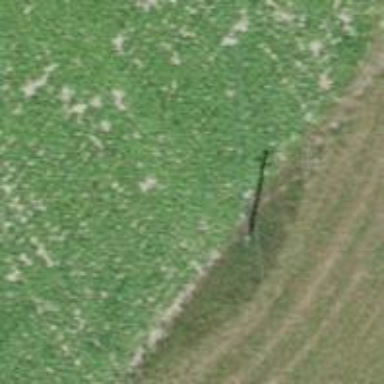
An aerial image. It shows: Power pole.